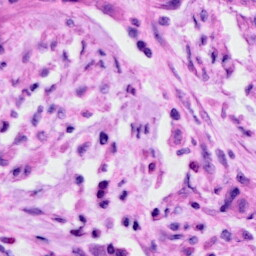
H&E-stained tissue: Cervix